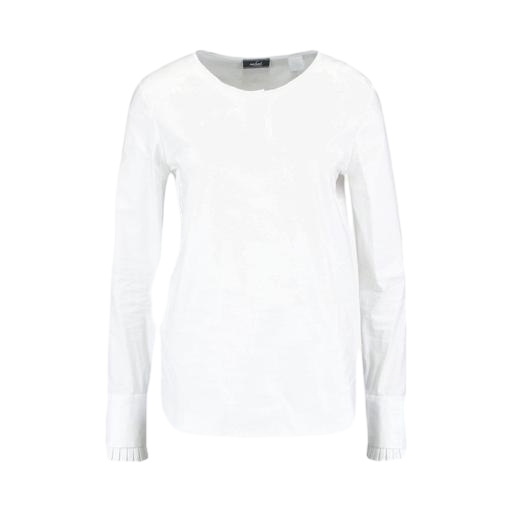
white long aleeved shirt, white long sleeved shirt, white long-sleeve top, white background